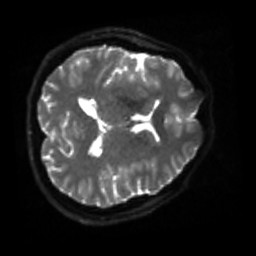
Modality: sbref
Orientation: axial
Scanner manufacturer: siemens
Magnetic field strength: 3 T
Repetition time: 4 s
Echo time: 0.0594 s